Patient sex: F
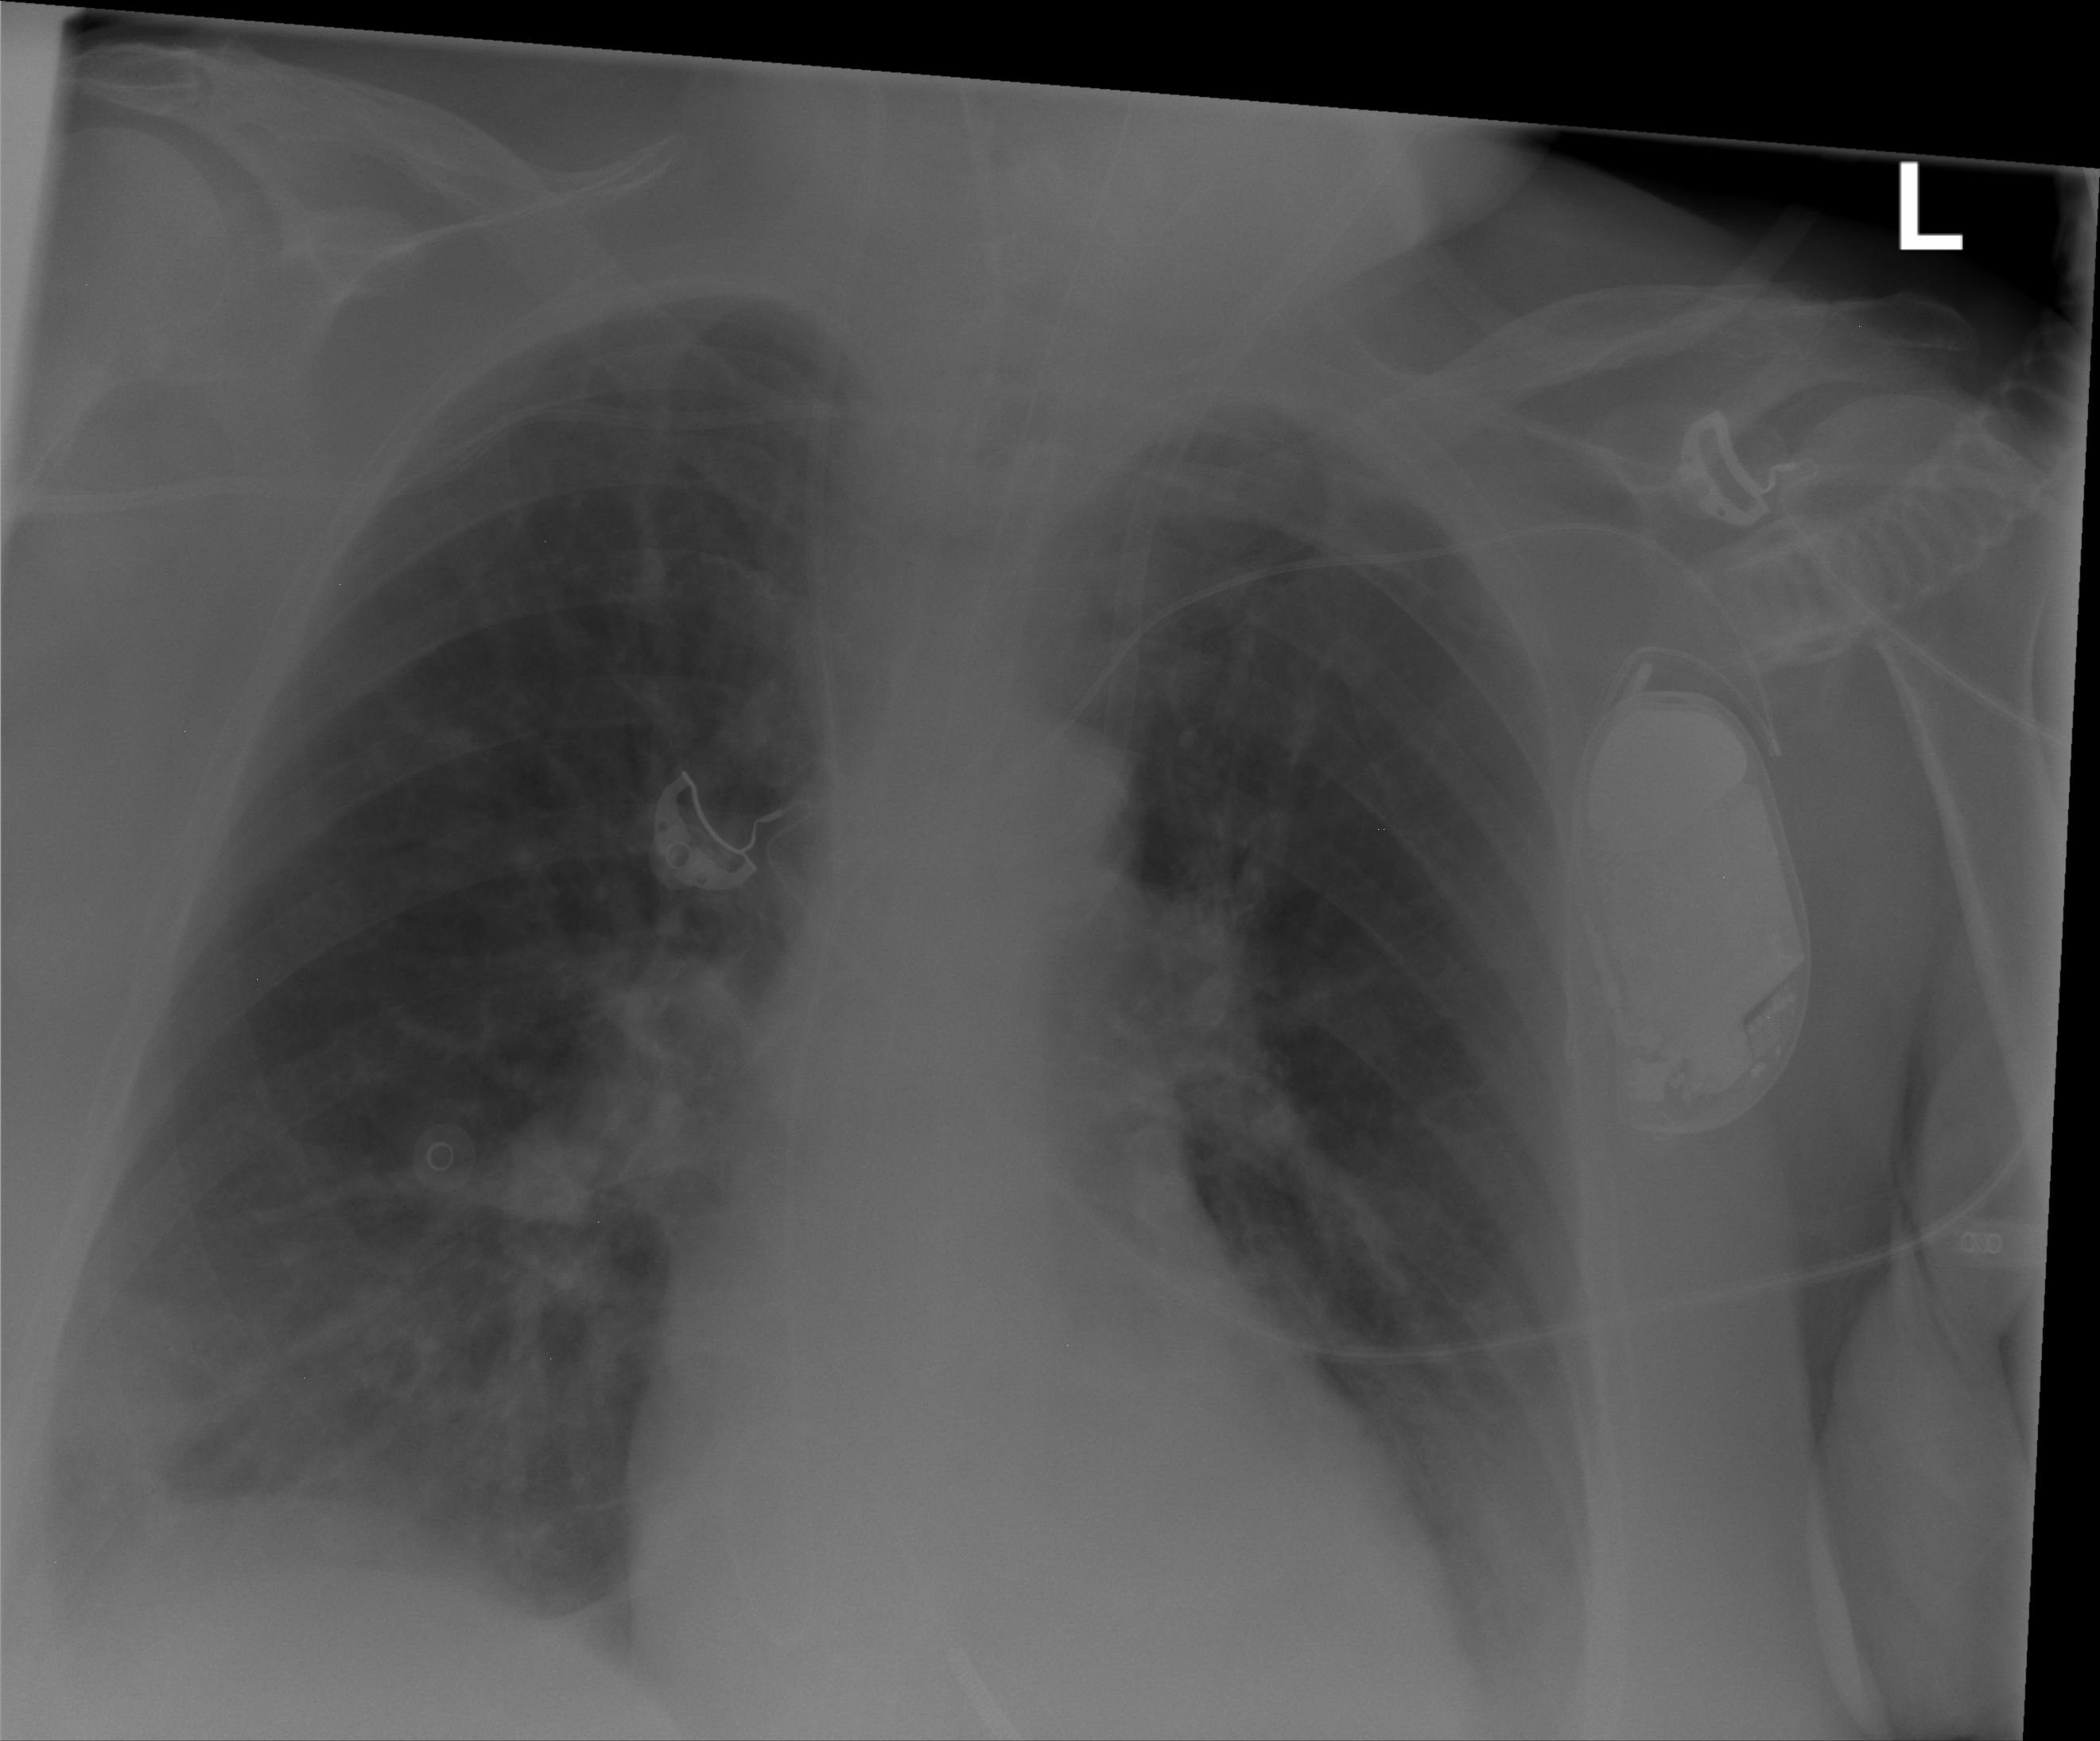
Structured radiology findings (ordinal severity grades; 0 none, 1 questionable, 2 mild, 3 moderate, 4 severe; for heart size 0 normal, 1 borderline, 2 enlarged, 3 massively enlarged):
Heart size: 0
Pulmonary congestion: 0
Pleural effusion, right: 0
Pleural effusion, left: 0
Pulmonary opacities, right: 0
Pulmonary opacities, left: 0
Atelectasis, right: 1
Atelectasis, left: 1